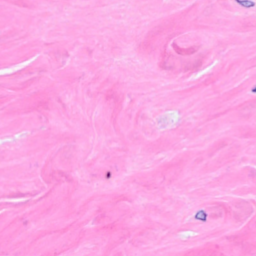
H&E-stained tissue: Breast